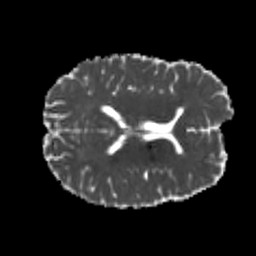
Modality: MD
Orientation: axial
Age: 21
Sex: male
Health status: healthy
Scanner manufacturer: philips
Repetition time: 7.393 s
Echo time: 0.08599 s